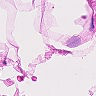
Metastatic tissue present: no